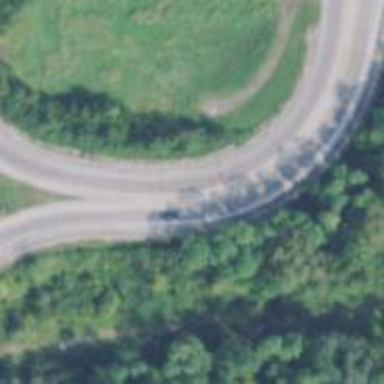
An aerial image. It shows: Trunk link highway.